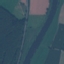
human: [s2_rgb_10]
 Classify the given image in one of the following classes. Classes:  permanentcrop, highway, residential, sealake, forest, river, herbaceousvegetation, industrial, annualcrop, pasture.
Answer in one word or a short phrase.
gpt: River